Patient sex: M
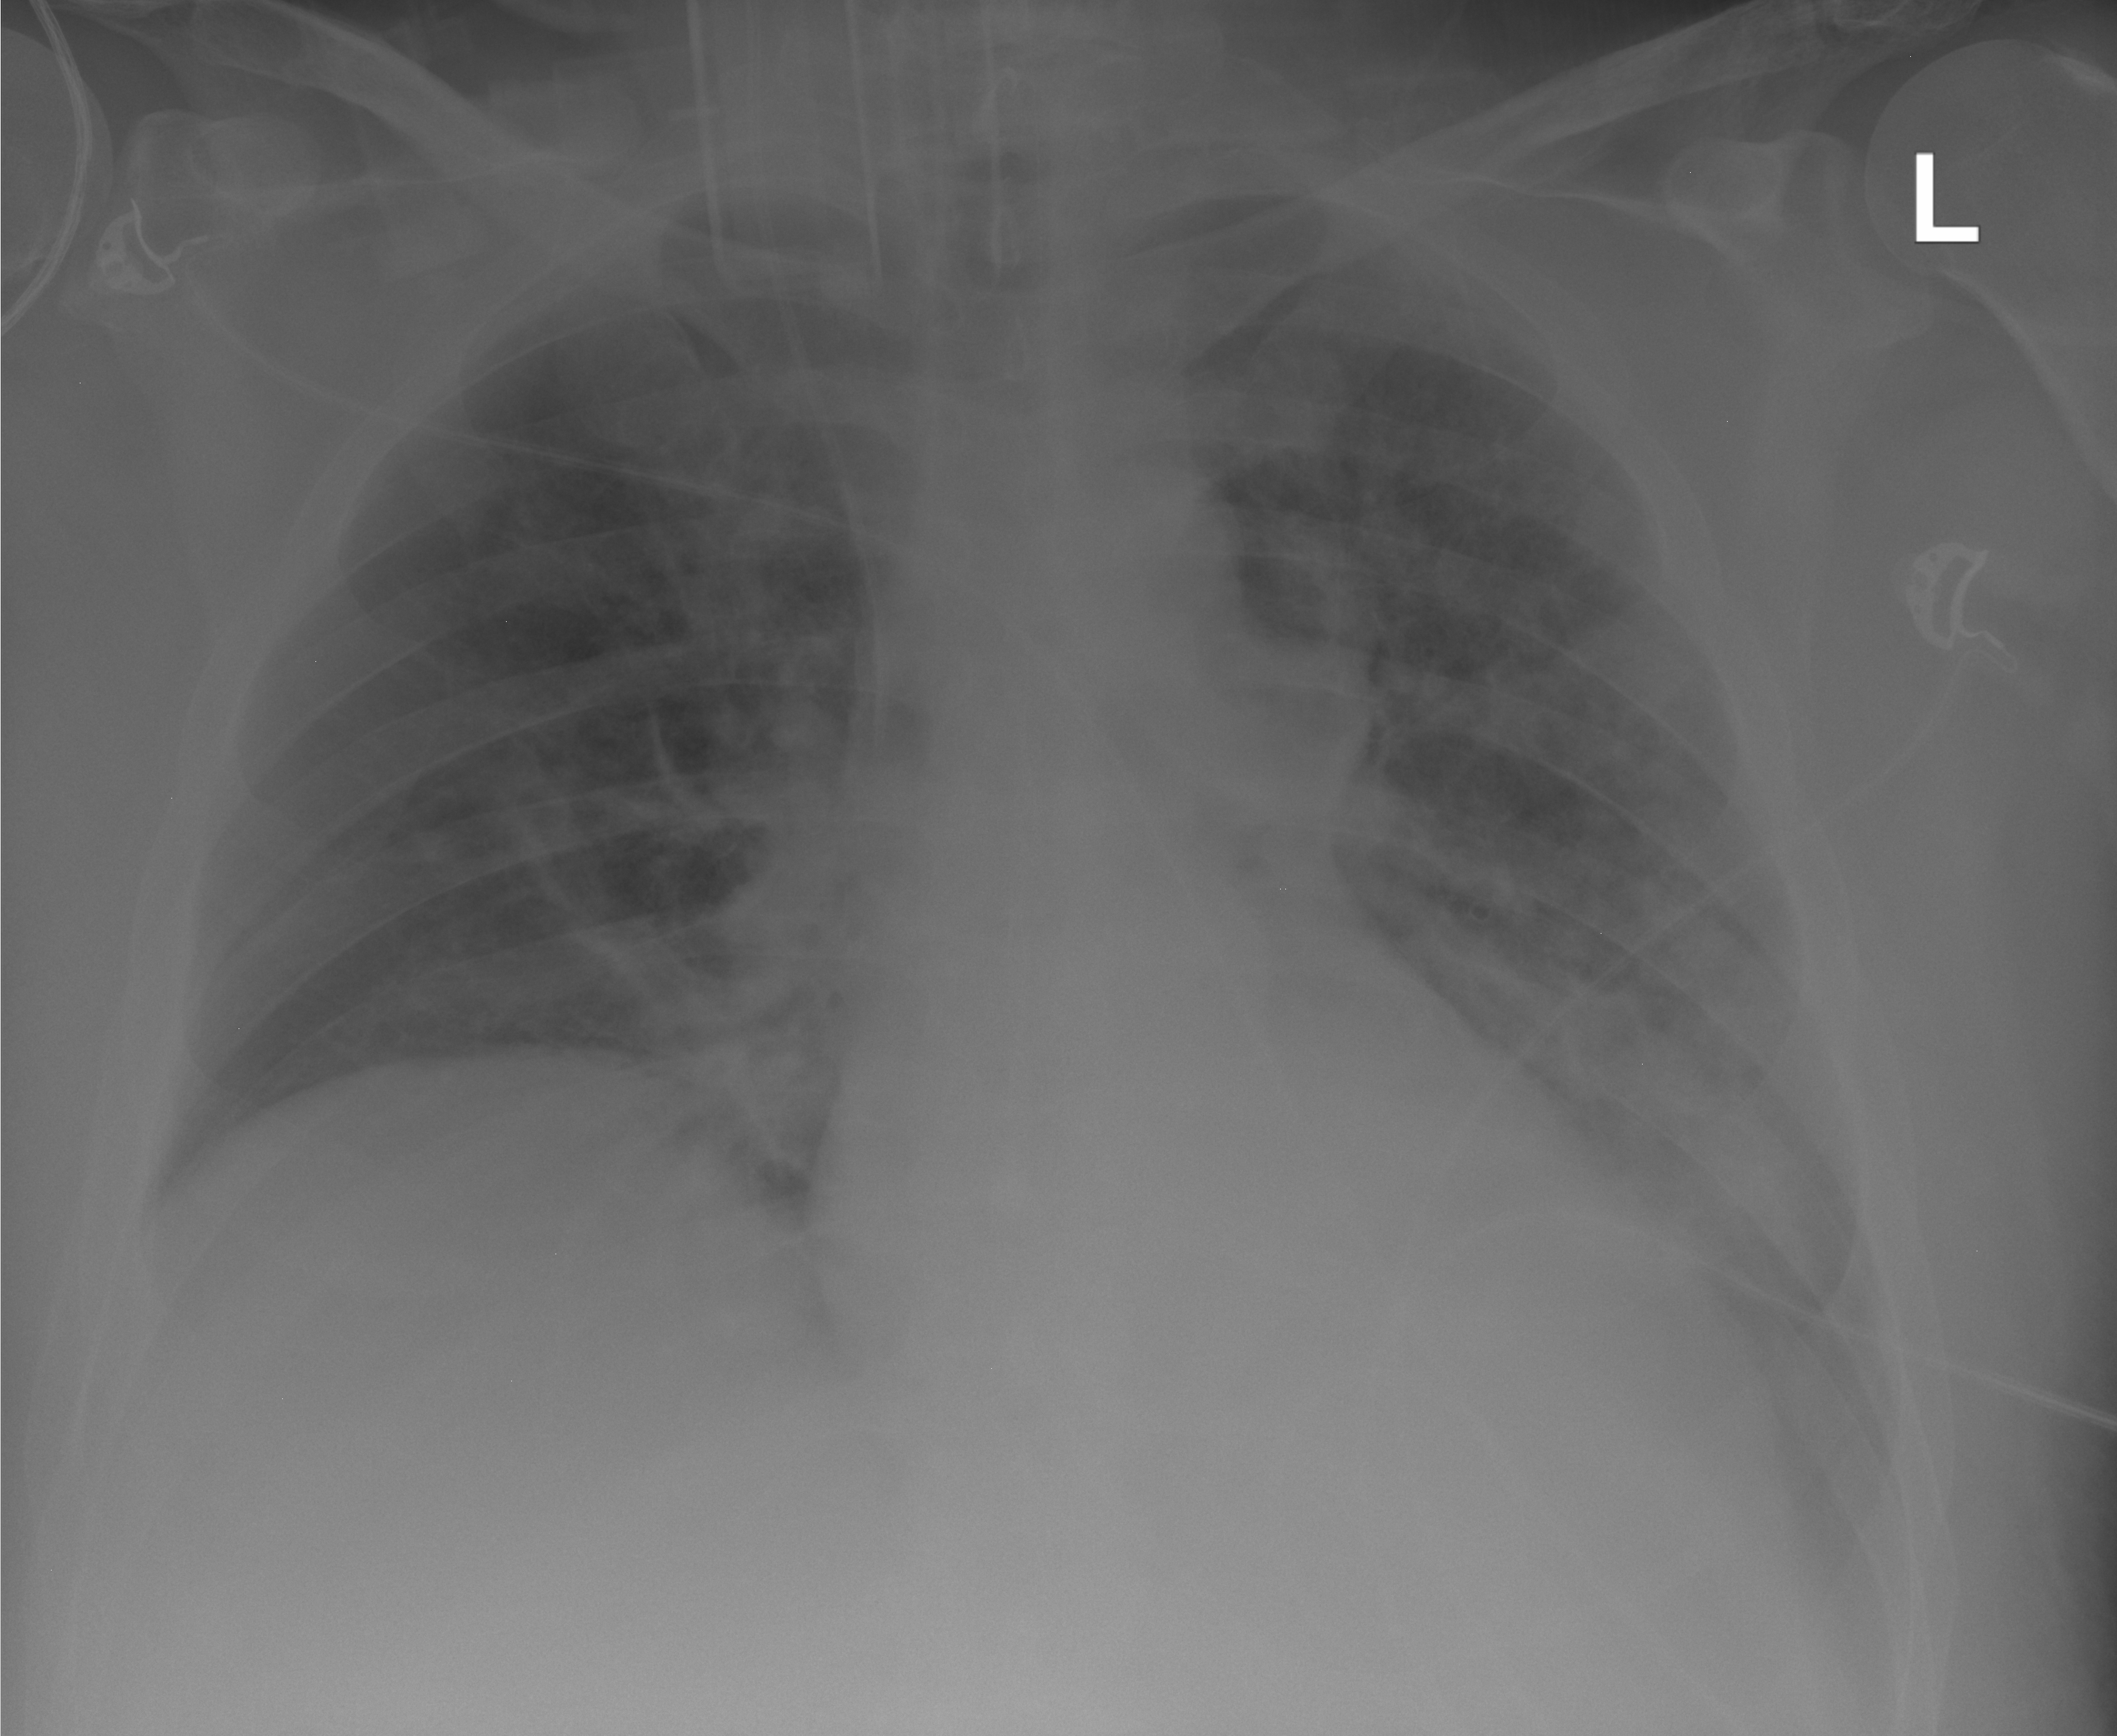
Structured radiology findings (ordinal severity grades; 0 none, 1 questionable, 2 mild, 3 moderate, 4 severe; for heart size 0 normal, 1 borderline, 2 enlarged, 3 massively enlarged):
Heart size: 0
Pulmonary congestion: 2
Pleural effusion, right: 0
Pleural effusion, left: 0
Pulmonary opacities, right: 0
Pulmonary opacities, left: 2
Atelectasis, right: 0
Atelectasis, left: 2